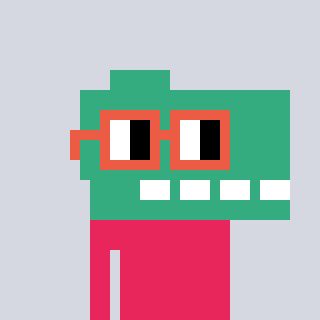
a pixel art character with square orange glasses, a dino-shaped head and a redpinkish-colored body on a cool background